Question: Please enlarge the html view width to see my point.
I have used the 'a' tag in for places (as you see), just in two of them the a tag goes to the right but in two of them the a tag didn't.
The ID is 'DropdownSeviceLinkAvgWaitingTime' and 'DropdownSeviceLinkQueuedCalls'.
I tried to give fload right but doesn't work.
I really tried hard to re produce the problem, i hope you got me. if you need any other information please tell me.
The left is correct, the right is not

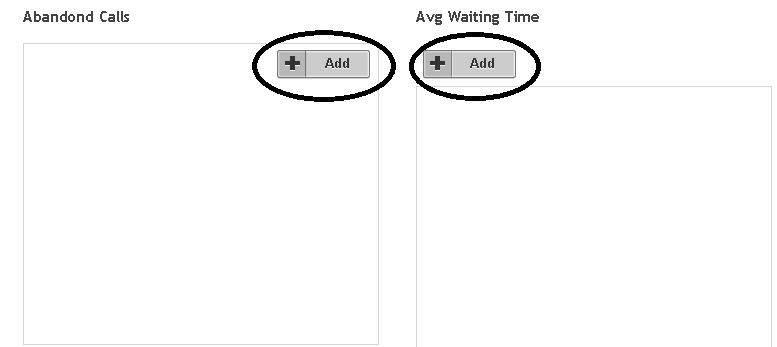
Answer: Your selector:
'''
#DropdownSeviceLink, #DropdownSeviceLinkAbandon, DropdownSeviceLinkAvgWaitingTime, DropdownSeviceLinkQueuedCalls
'''
is wrong. You are missing '#'s to indicate IDs.